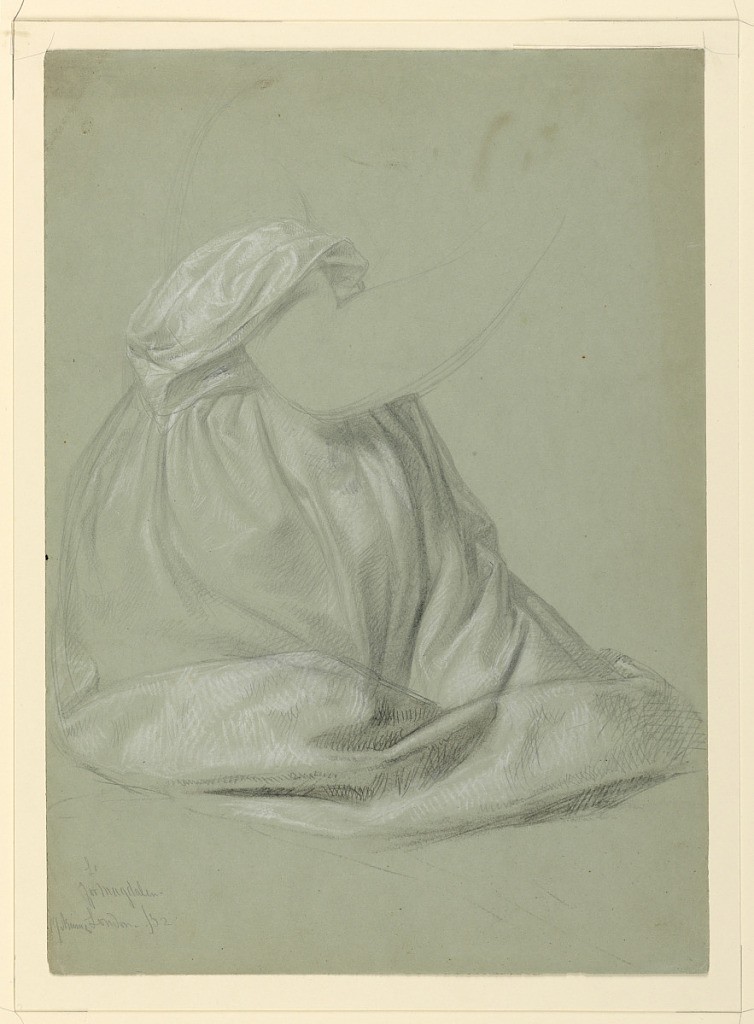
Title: Drapery Study for "A Magdalen"
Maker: Daniel Huntington, American, 1816–1906
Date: November 19, 1852
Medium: Graphite, white chalk, brown pastel crayon on green wove paper
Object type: Drawing
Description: Study of the skirt and sleeve, with the model kneeling, turned to the right.